Interaction volume radius: 5 \u00c5
Interaction volume height: 25 \u00c5
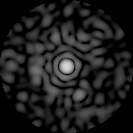
Disorder parameter: 0.835